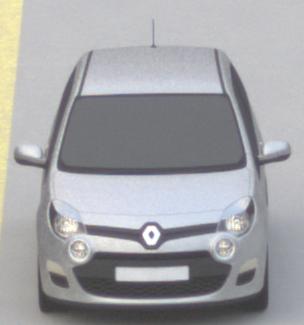
Make: Renault
Model: Twingo 1.2 LEV 16V 75
Detailed model: Twingo (II)
Model produced from: 2012/01
Model produced until: 2014/07
Doors: 3
Color: white
Road condition: dry road
Daytime: sunrise or sunset
Contrast: low contrast